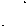
Label: zigzag